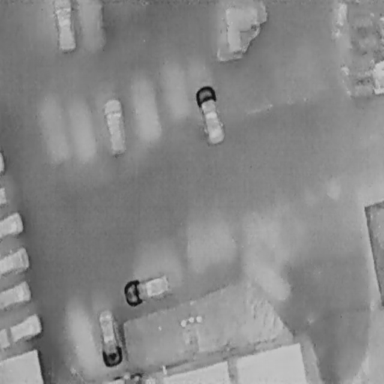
There are nine Cars in the infrared image.